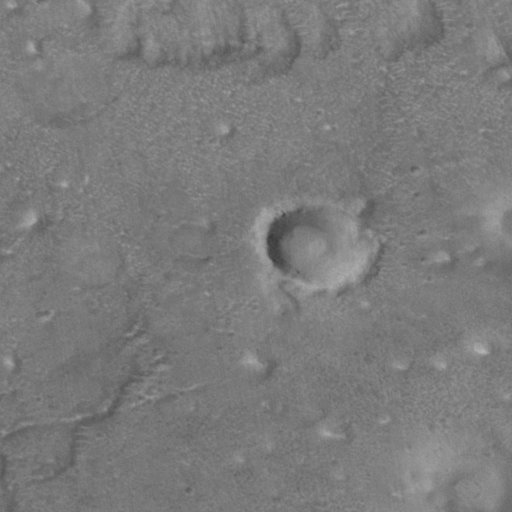
Objects detected: cone, cone